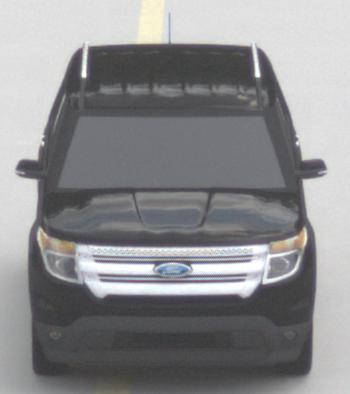
Make: Ford
Model: Explorer
Detailed model: Gen. 5
Model produced from: 2010
Model produced until: 2019
Doors: 5
Color: black
Road condition: dry road
Daytime: morning or afternoon
Contrast: low contrast